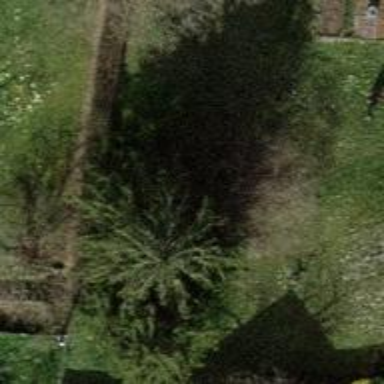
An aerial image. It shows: Evergreen needle-leaved tree.